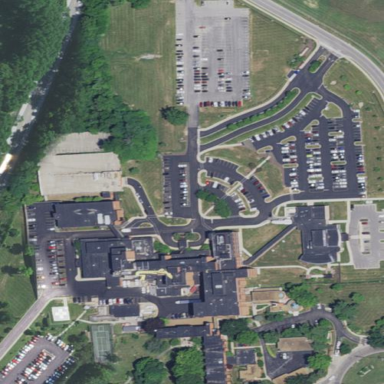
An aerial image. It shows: Hospital.